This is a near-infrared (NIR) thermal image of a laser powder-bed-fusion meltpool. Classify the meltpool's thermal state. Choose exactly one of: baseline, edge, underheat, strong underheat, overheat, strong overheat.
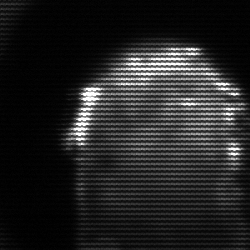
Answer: baseline